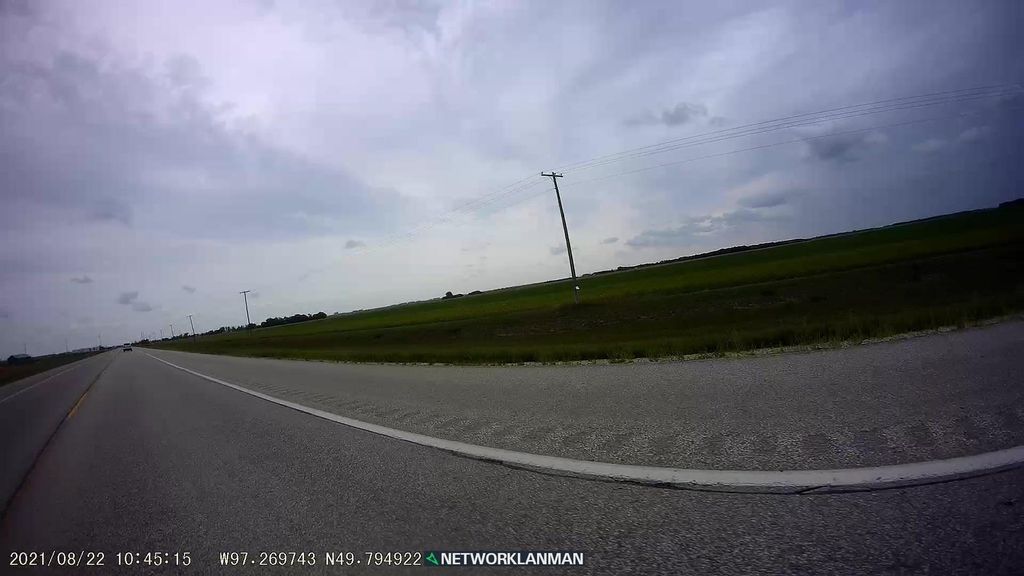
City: winnipeg